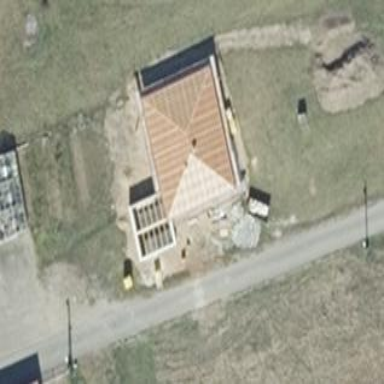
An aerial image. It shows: Delivery building.